Question: The nine patch line are being shown when I'm running it on the actual device. Previewing the xml file on eclipse works just fine, no black line on top and bottom of my image. However running in on actual device, the line is being shown.
I've already tried editing it in drawninepatch. The filename includes .9, and I've already tried setting the padding to 0dp. BTW, I'm setting the background of a TextView here.
Sorry, here goes:

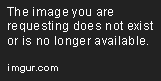
Answer: you draw only top line. No left line.
for nine patch top and left lines are must. If you do not want to scale 'left' line then just make it complete. You can not leave it empty.
Right and bottom are optional. But if you seting content padding for 'Right', then to draw line for bottom is must!